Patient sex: M
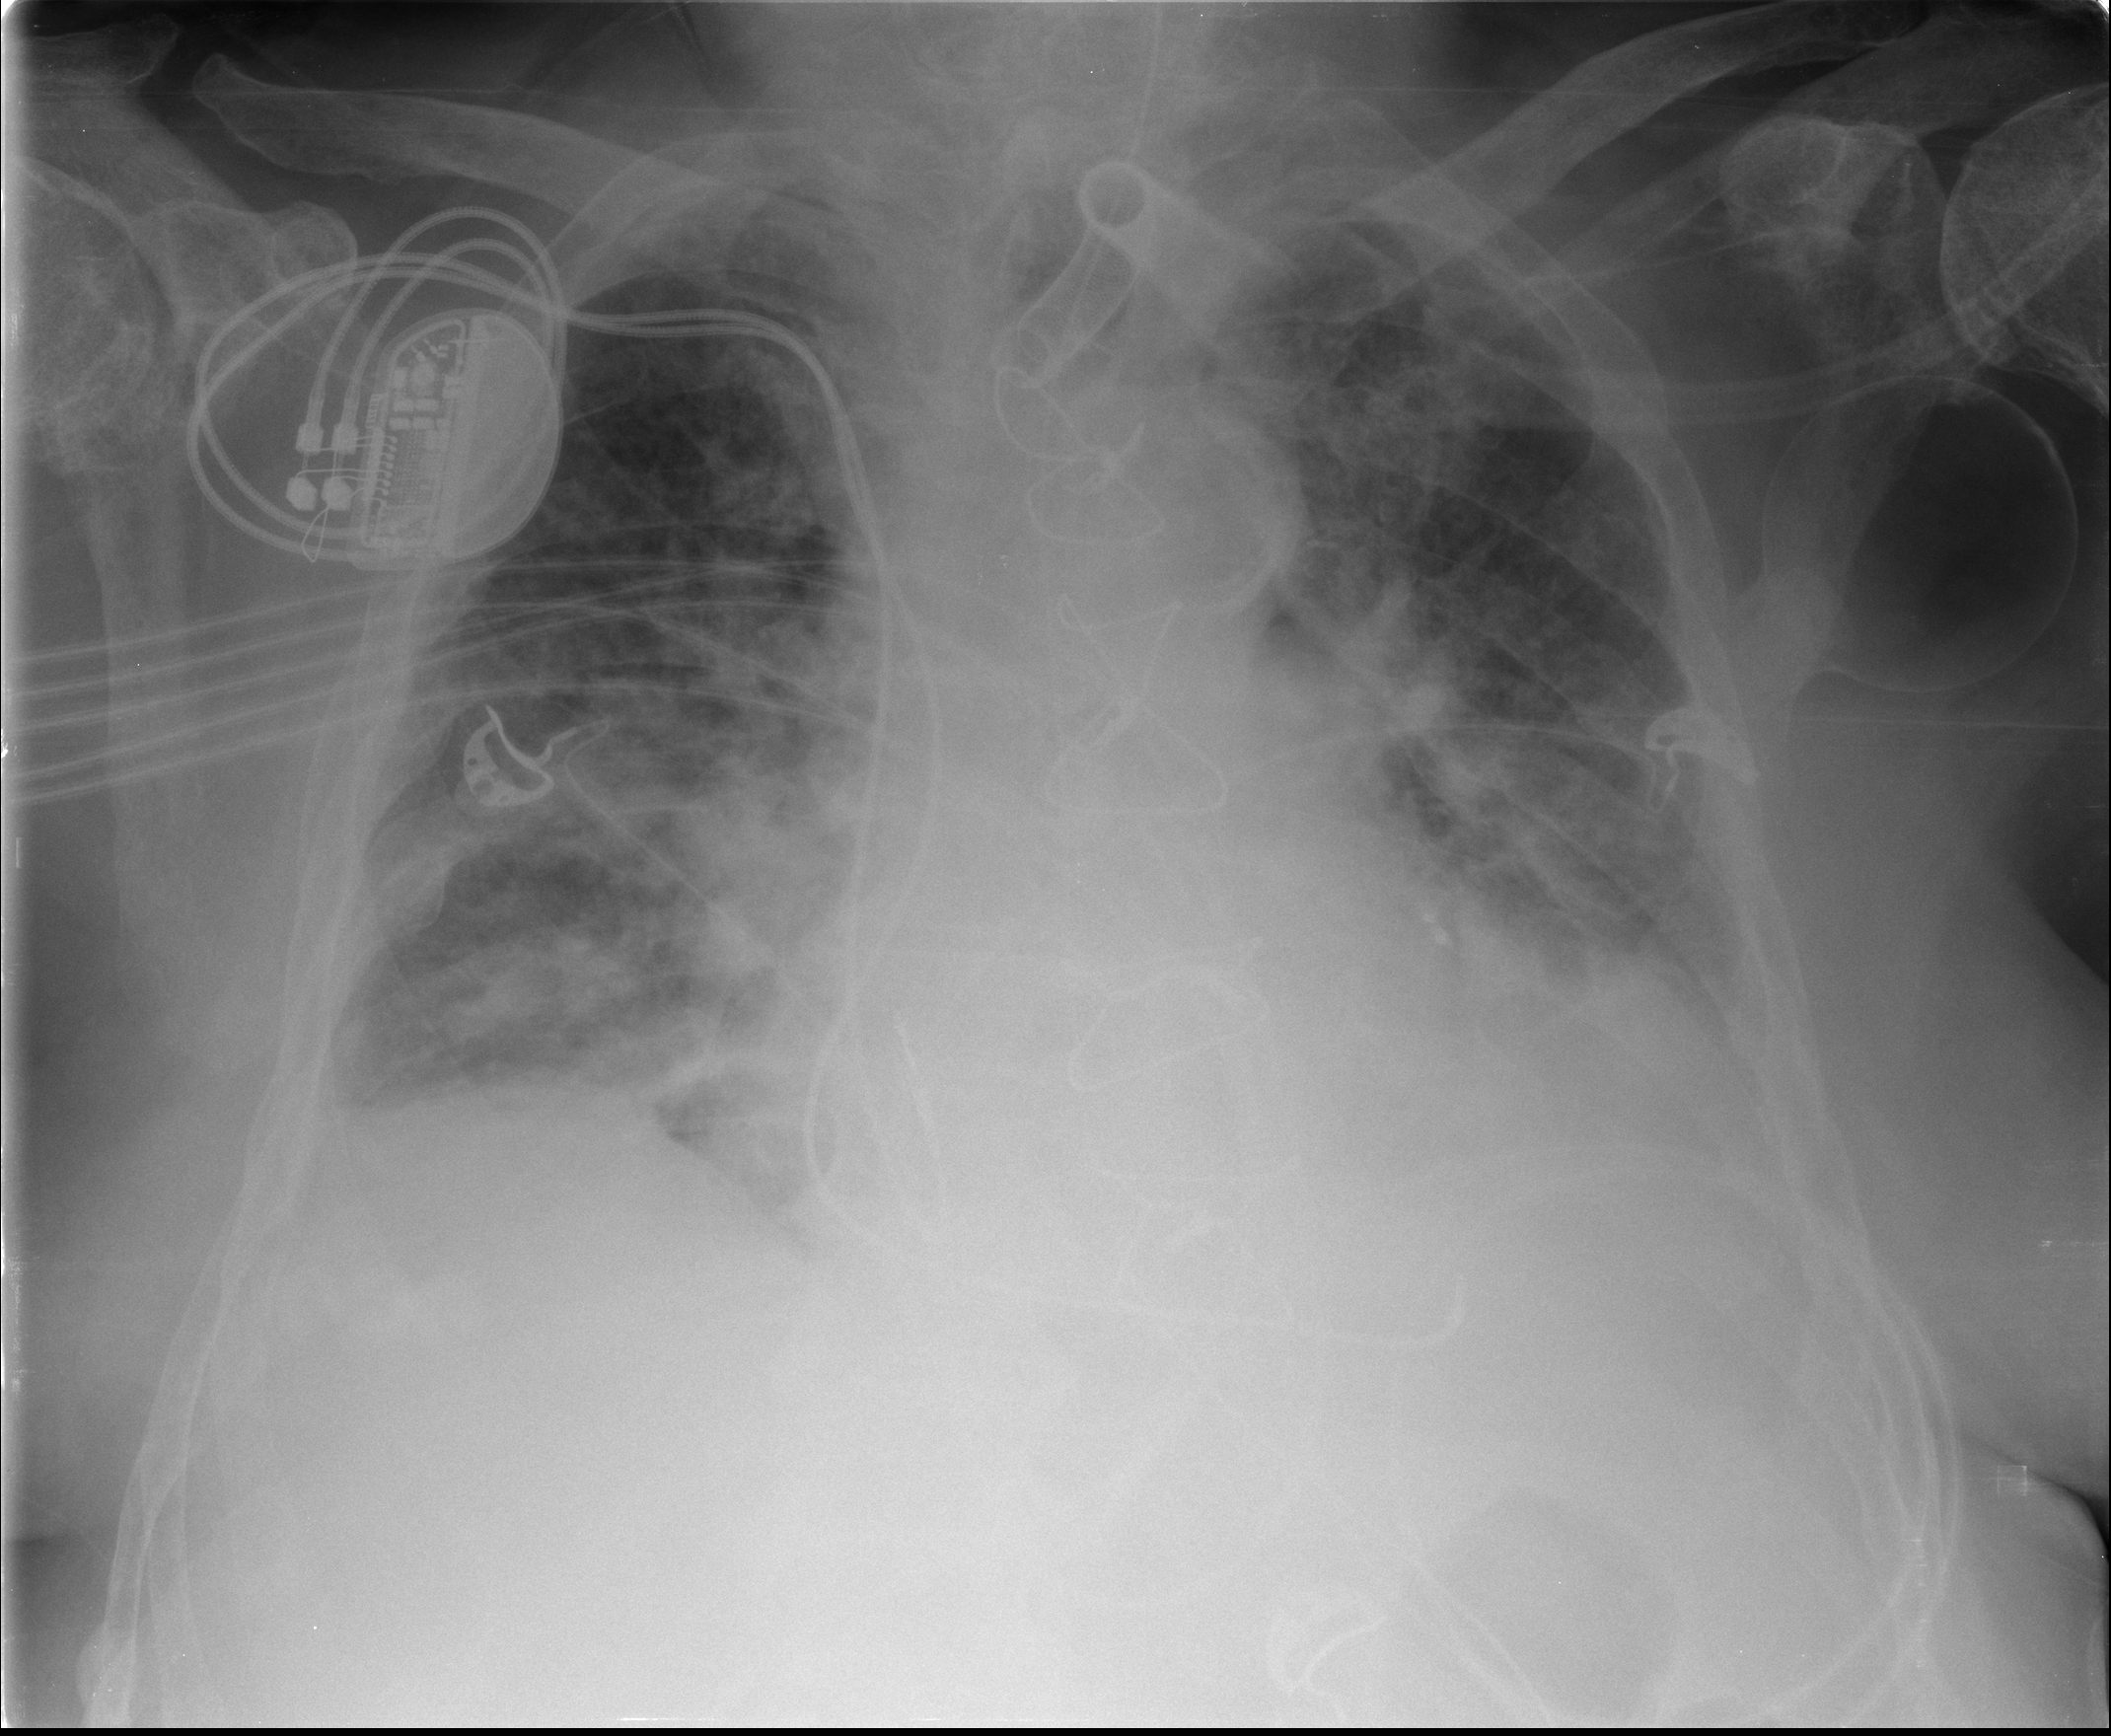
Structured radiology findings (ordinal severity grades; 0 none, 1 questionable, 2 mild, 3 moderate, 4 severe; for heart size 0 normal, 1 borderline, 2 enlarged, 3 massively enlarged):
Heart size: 0
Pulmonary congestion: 1
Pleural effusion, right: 0
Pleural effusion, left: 0
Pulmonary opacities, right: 3
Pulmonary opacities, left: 3
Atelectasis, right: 2
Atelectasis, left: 2